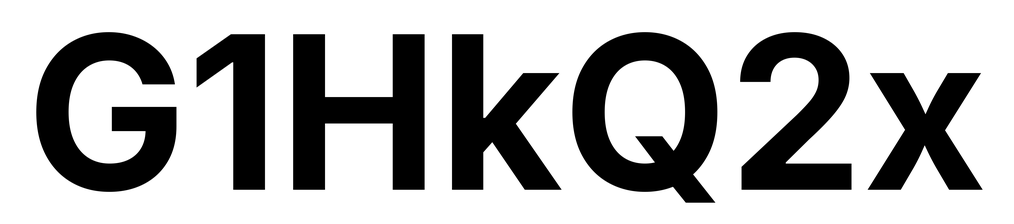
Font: Inter_Bold